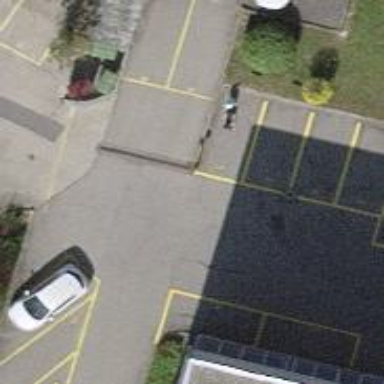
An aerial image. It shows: Parking aisle designated as service road.